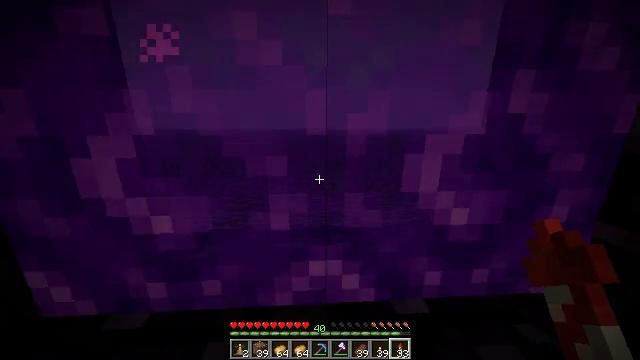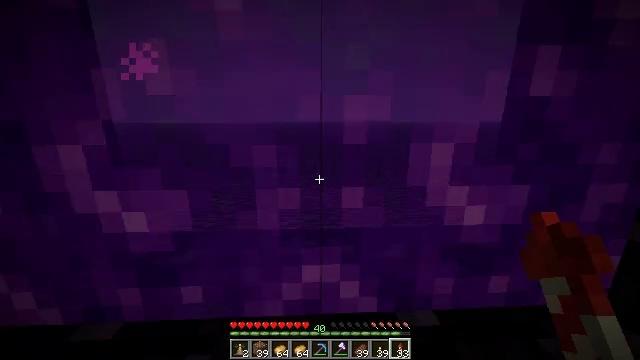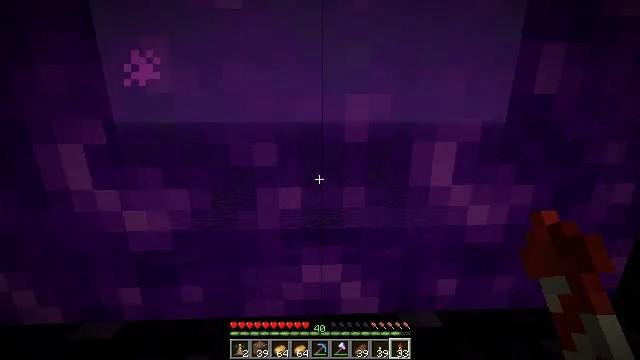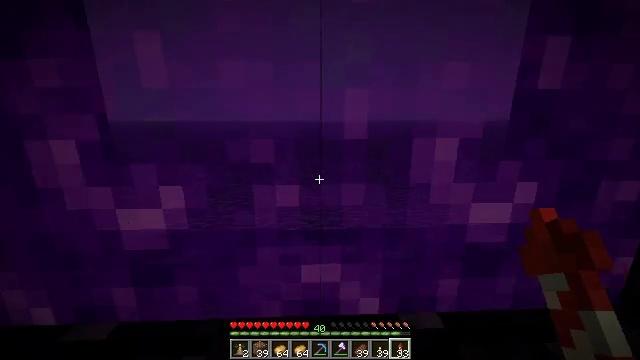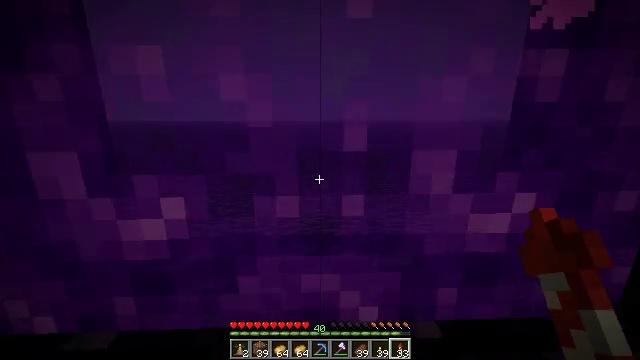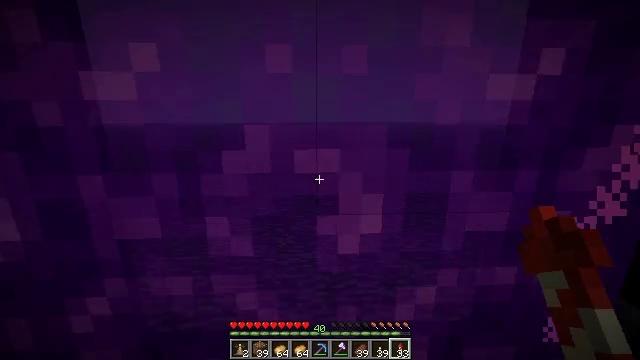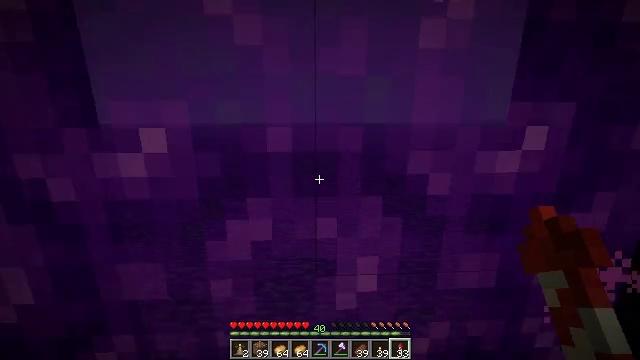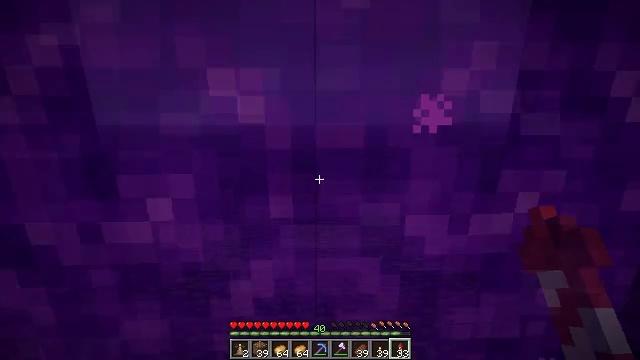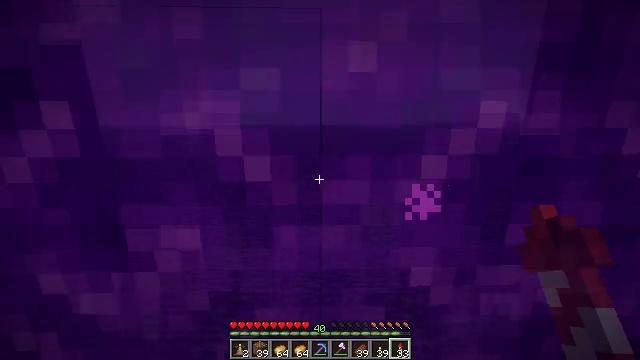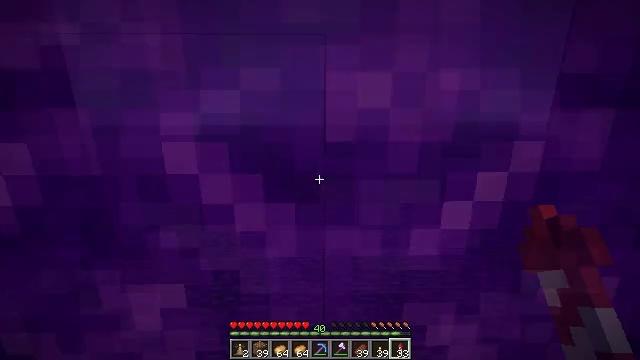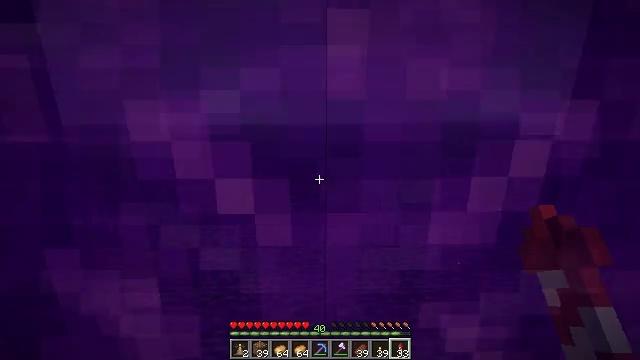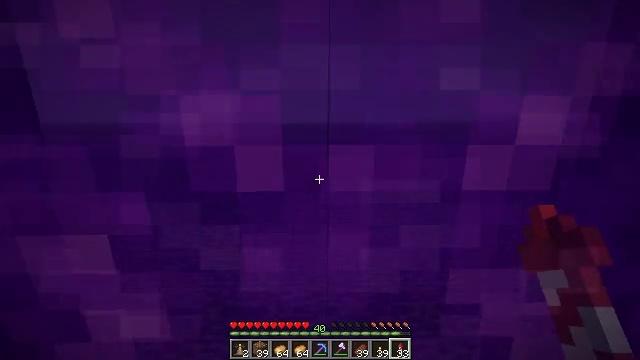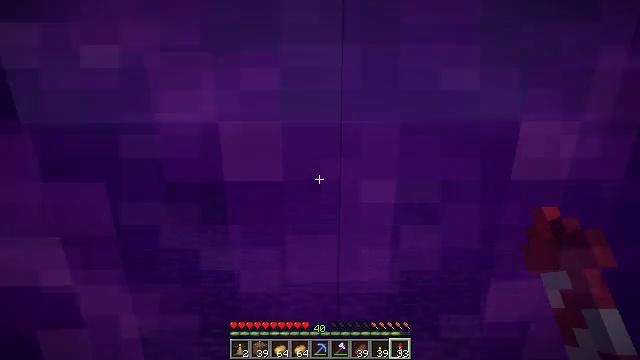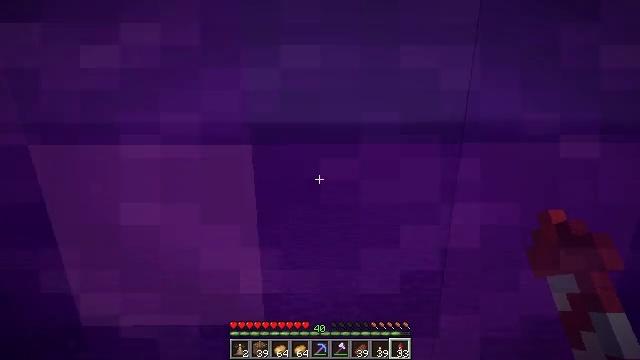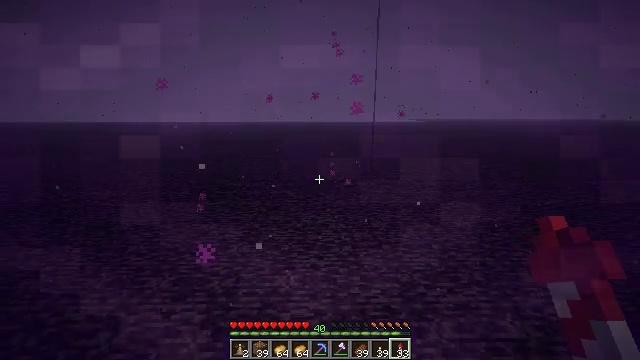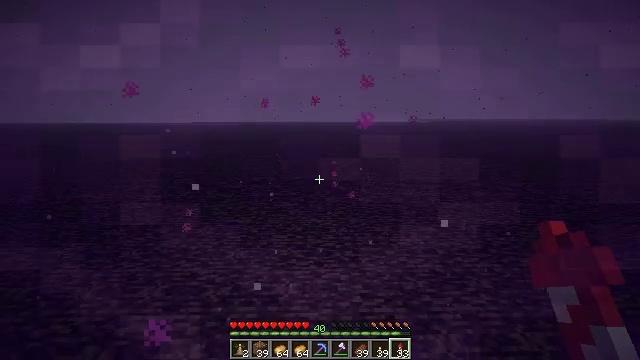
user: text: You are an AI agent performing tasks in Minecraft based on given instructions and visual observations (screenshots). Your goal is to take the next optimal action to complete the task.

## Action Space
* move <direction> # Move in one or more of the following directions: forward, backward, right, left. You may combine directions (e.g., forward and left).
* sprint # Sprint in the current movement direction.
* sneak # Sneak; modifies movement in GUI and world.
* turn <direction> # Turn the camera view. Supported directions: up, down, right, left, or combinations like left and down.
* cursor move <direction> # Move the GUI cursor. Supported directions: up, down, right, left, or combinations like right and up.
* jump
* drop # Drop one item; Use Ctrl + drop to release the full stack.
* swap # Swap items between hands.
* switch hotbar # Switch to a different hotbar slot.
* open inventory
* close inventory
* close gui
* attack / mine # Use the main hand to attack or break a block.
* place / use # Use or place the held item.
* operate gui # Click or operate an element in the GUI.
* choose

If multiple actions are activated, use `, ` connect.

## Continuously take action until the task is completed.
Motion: motion action
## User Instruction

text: Drop a potato.
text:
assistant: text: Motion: no_op
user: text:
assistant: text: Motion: no_op
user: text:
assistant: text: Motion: no_op
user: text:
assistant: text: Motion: move forward, jump
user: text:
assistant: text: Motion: move forward, jump
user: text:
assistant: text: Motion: move forward, jump
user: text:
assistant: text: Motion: move forward, jump
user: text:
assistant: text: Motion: move forward, turn left, jump
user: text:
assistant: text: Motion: move forward
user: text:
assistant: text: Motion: move forward
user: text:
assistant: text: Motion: move forward
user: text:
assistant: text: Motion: move forward
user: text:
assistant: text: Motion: move forward
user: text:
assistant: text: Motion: move forward
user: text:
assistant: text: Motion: no_op
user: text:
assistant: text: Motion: no_op
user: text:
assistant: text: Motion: no_op
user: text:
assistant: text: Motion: no_op
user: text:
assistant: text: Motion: no_op
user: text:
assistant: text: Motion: no_op
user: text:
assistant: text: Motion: no_op
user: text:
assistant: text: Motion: no_op
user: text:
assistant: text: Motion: no_op
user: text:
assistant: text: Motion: no_op
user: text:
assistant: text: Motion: no_op
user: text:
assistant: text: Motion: no_op
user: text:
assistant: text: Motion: no_op
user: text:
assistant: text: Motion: no_op
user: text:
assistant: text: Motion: no_op
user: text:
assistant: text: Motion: no_op